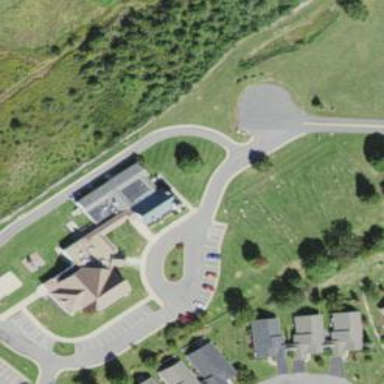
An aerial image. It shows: Cemetery.